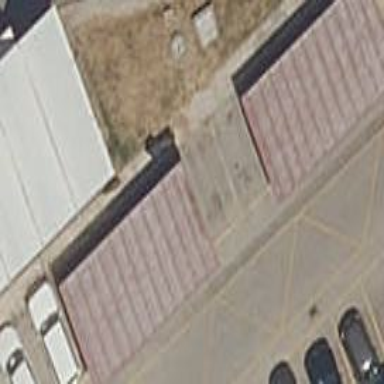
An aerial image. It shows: Carport structure.